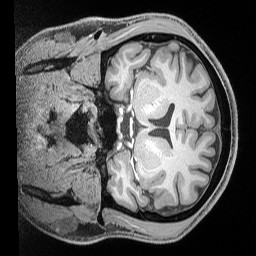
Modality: T1w
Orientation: coronal
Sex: male
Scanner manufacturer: siemens
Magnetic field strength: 3 T
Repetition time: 2.53 s
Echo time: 0.00169 s